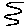
Label: zigzag